Question: Other questions on SE address how to speed up nested UI control resizing, but- what if there aren't any controls?
As you drag the edge of a WPF window, even a main window with no content, black bars flicker briefly during the drag. This produces a crummy feel- one that I don't want to inflict on customers:

It does get slower and heavier with a full UI on top of it as well. This doesn't even get into how ugly it looks when resizing using the top or left edges. Windows Forms- even with the heaviest UI I've built- never looks this bad right off the bat.
What can be done to make WPF window resizing performance comparable to win forms?
(I have Windows 7 x64 and a triple monitor system on an AT Radeon HD 7470.)
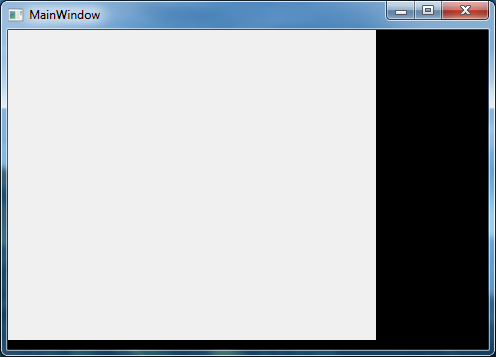
Answer: You could update your graphic card and try it out again but that wont change anything. The reason is pretty simple. We all get to see this sometimes based how fast/slow our computer is. Sometimes it runs smooth because we do not have many visuals to draw. The reason is no proper background color is found in graphic card at that moment in redrawing process. Your drivers are fine, and its not just because you use Wpf. Other techniques use the same mechanism behind redrawing.
The first thing WPF will do is clear out the dirty region that is going to redraw. The purpose of dirty regions is to reduce the amount of pixels sent to the output merger stage of the GPU pipeline. Here is where we see the black color. Window itself at that point has no background color or its background color is set to transparent and so to us the GPU draws the black background. Things run async in wpf which is good so.
To fix this you could set a fix color such as "White" to the Window. Then the WPF system will clean out the dirty region but fill it automatically with white color instead of black. This usually helps.
Match the window color or the color of top most layer. Dont let GPU use black and you should do fine. Btw Wpf is faster than WinForm so dont worry.